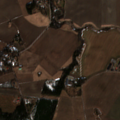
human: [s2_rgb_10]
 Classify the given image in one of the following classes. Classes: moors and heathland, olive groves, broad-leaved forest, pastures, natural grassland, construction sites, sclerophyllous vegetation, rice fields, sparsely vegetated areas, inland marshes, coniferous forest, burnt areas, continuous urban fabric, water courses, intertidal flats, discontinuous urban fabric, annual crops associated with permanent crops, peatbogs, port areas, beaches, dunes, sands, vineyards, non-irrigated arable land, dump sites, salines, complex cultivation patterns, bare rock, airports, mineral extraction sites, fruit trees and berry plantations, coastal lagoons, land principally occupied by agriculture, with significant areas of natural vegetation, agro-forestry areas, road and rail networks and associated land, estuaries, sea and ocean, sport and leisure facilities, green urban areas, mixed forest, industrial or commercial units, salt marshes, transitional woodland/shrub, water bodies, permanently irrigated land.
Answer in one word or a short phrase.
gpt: non-irrigated arable land, mixed forest